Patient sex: M
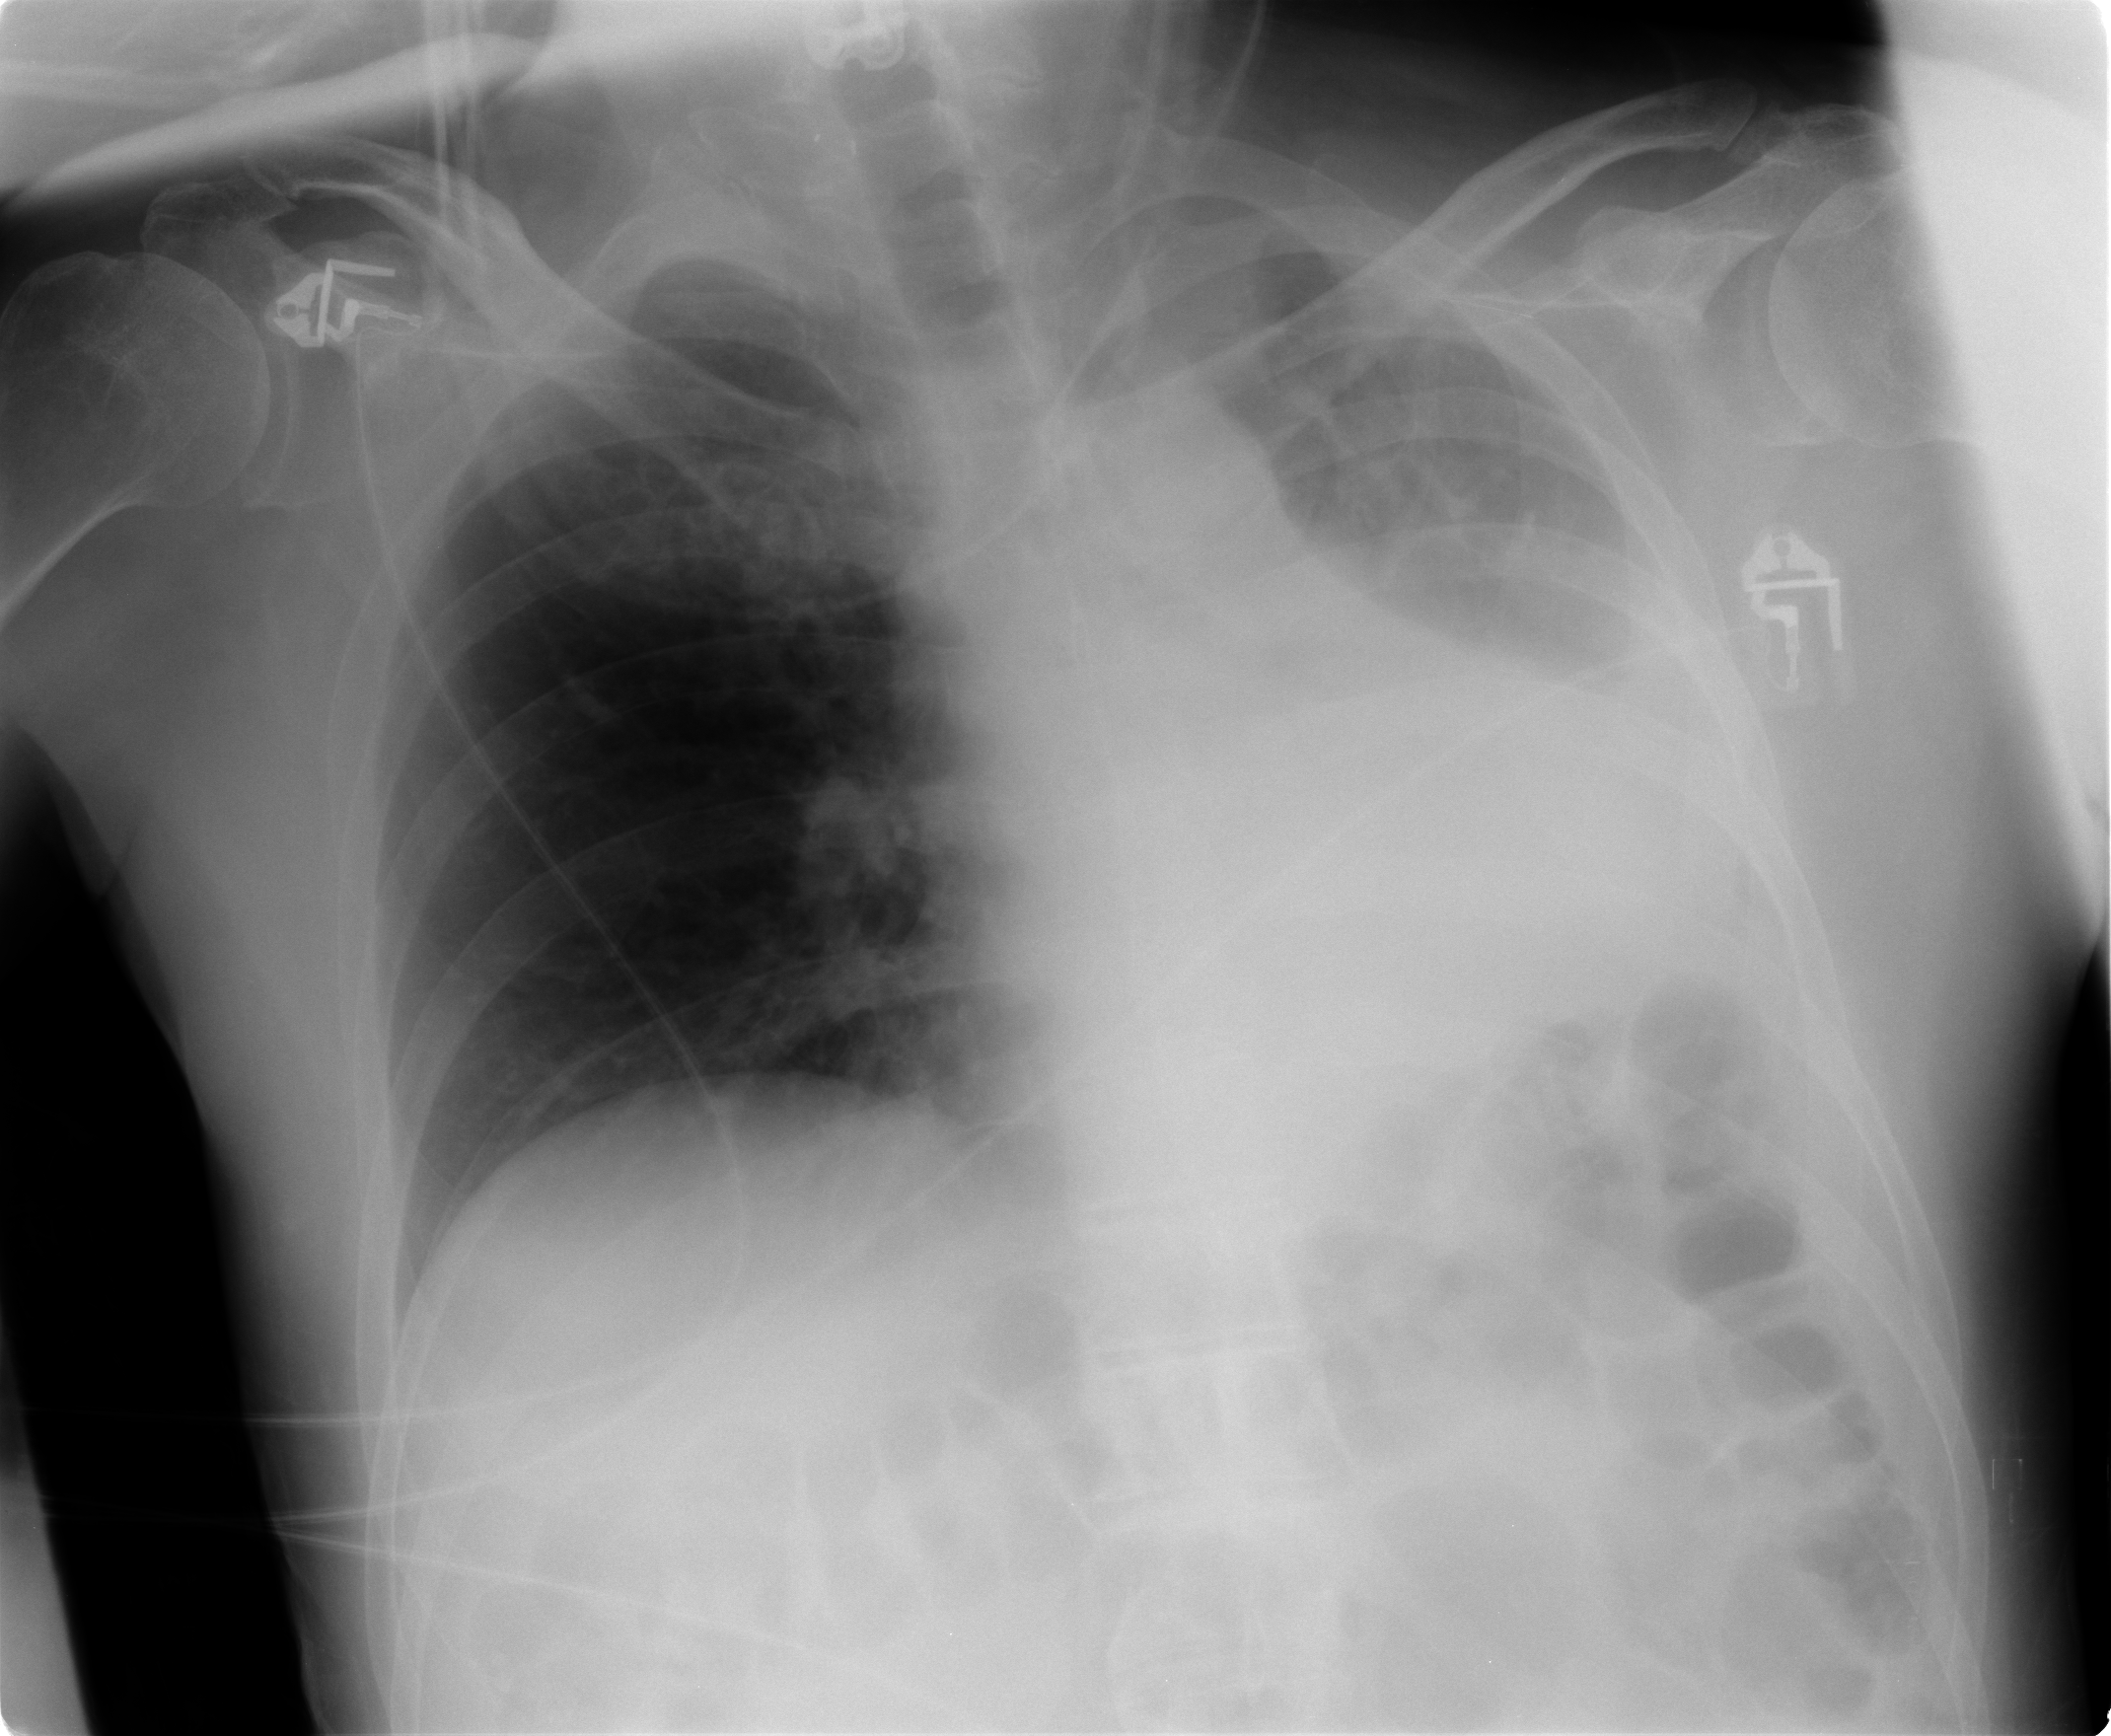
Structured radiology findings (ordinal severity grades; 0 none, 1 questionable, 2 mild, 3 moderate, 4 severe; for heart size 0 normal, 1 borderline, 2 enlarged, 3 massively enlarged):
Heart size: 2
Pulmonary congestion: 0
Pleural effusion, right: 0
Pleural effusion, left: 2
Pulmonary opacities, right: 0
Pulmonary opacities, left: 2
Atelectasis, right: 0
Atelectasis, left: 3